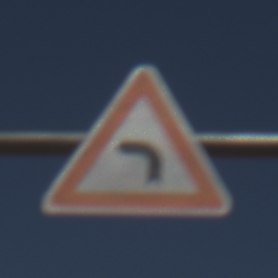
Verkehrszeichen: KurveLinks
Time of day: MorningAfternoon
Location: Outdoor (Nature)
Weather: Clear
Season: NotSpecified
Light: Natural